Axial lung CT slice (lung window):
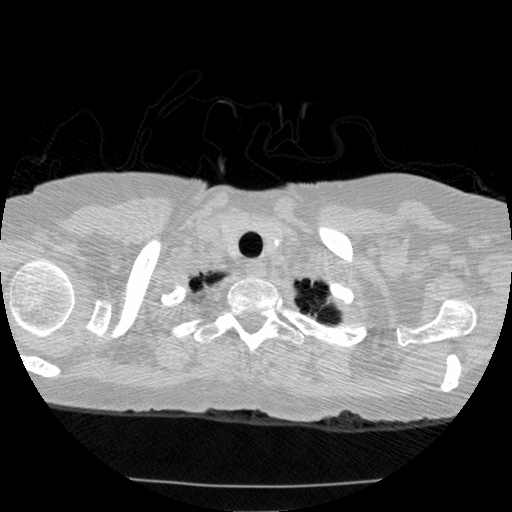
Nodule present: no